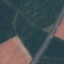
Label: Highway